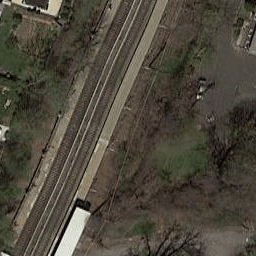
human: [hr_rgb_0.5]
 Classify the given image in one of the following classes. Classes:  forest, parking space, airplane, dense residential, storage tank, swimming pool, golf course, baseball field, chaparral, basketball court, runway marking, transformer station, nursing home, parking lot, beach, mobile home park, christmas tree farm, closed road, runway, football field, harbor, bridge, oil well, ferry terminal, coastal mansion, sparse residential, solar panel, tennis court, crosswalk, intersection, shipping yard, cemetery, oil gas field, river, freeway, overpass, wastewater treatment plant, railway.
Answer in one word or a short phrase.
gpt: railway